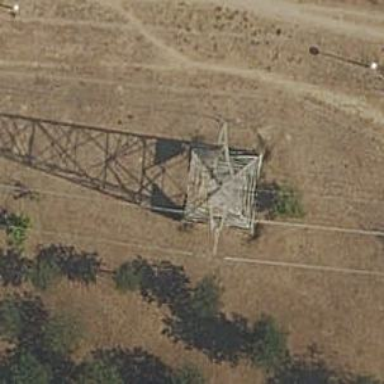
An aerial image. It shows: Lattice structure tower used for power distribution.